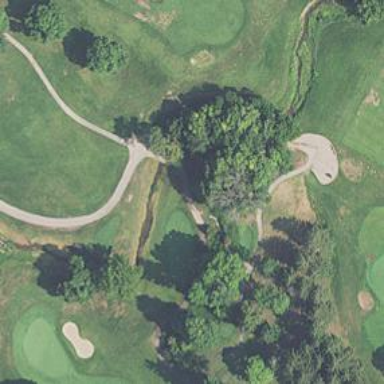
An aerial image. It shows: Path for both roads and golfers.